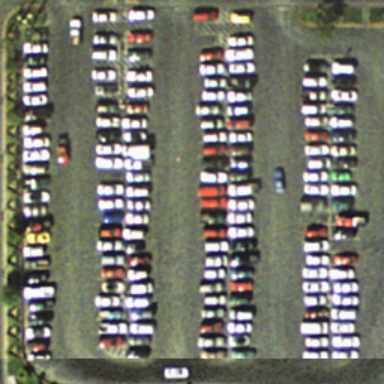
Lots of cars are very closed to each other in the parking lot .